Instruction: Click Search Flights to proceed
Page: home
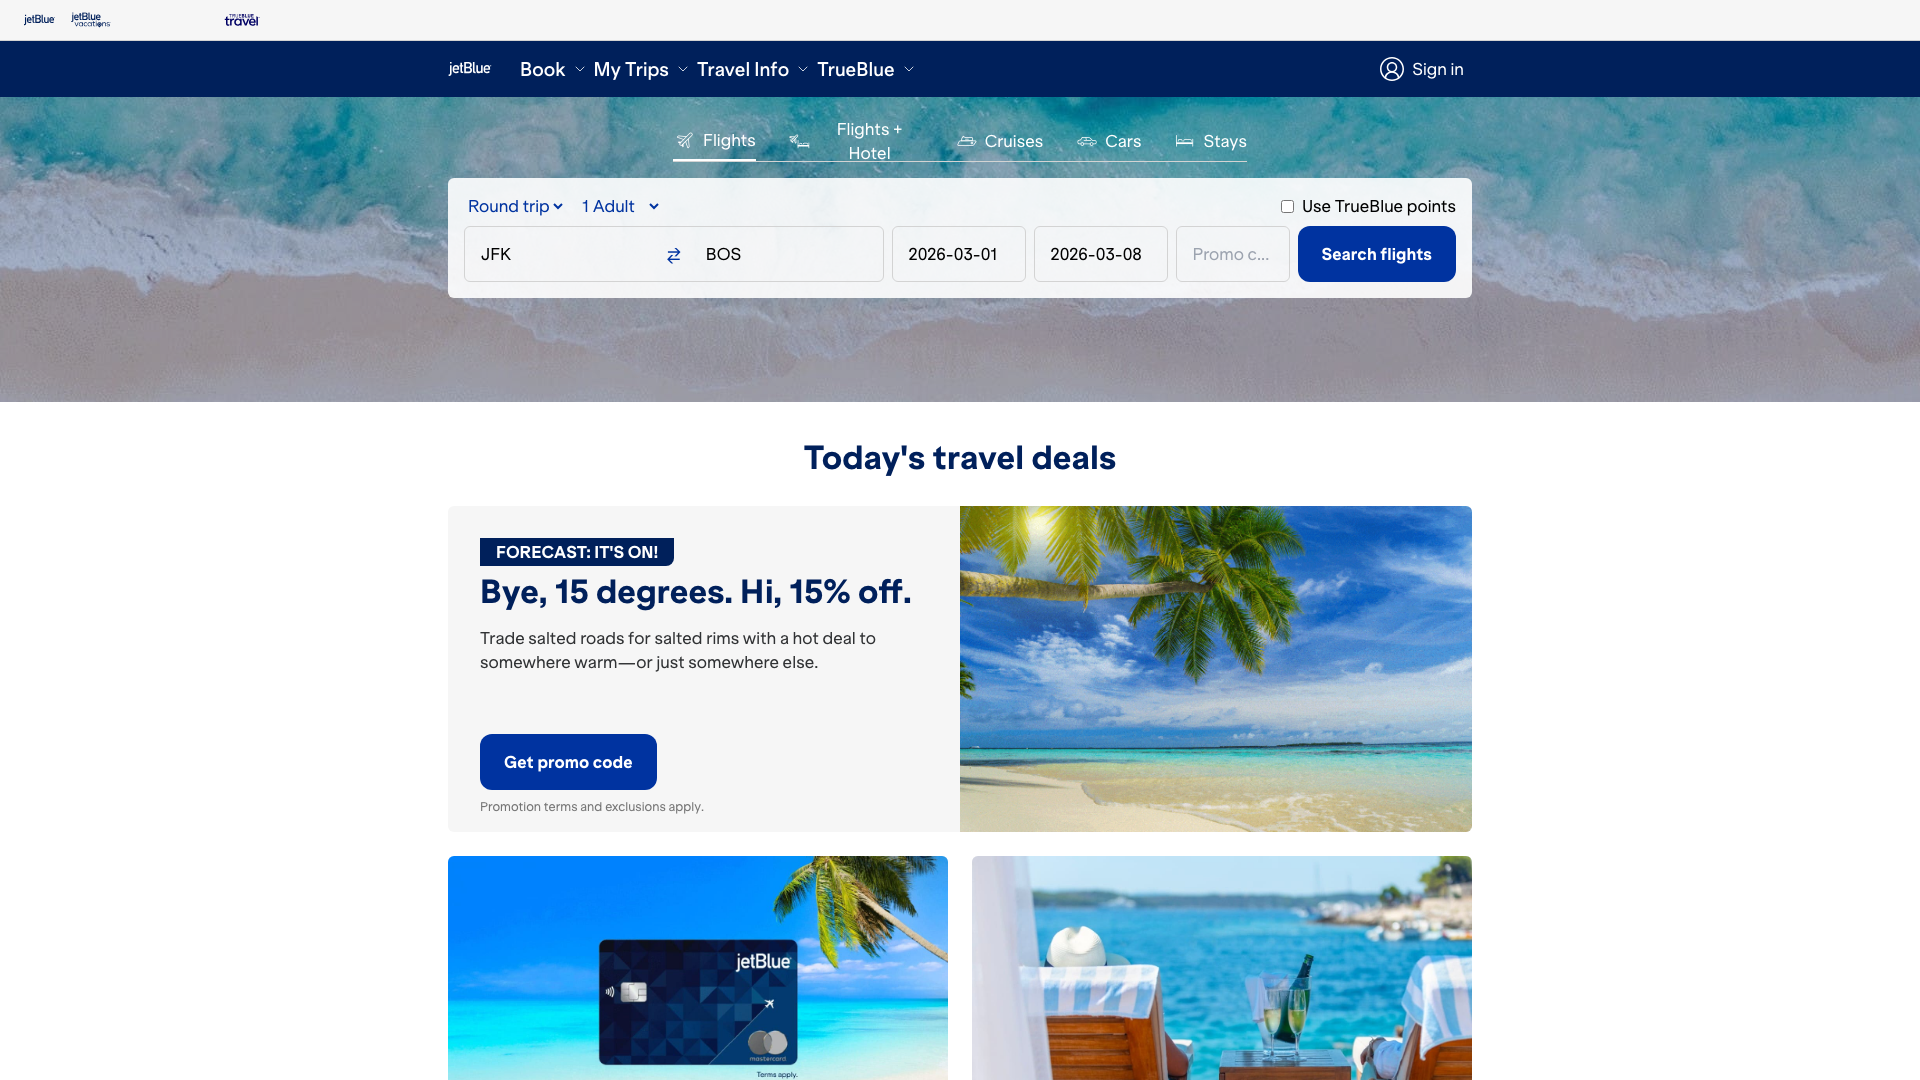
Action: click